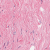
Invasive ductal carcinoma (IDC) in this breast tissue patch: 0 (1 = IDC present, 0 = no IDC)